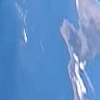
Label: water